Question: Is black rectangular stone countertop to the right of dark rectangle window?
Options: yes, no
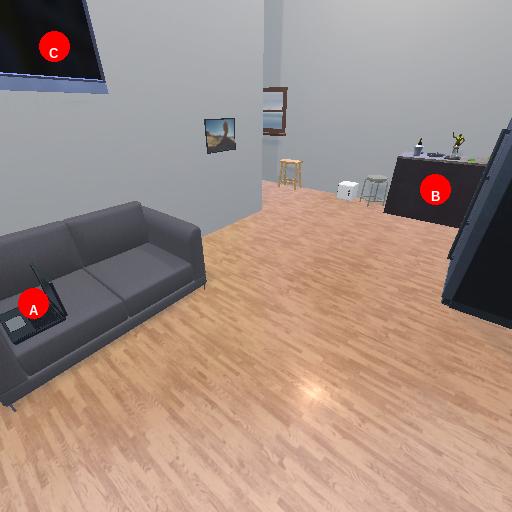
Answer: yes